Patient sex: M
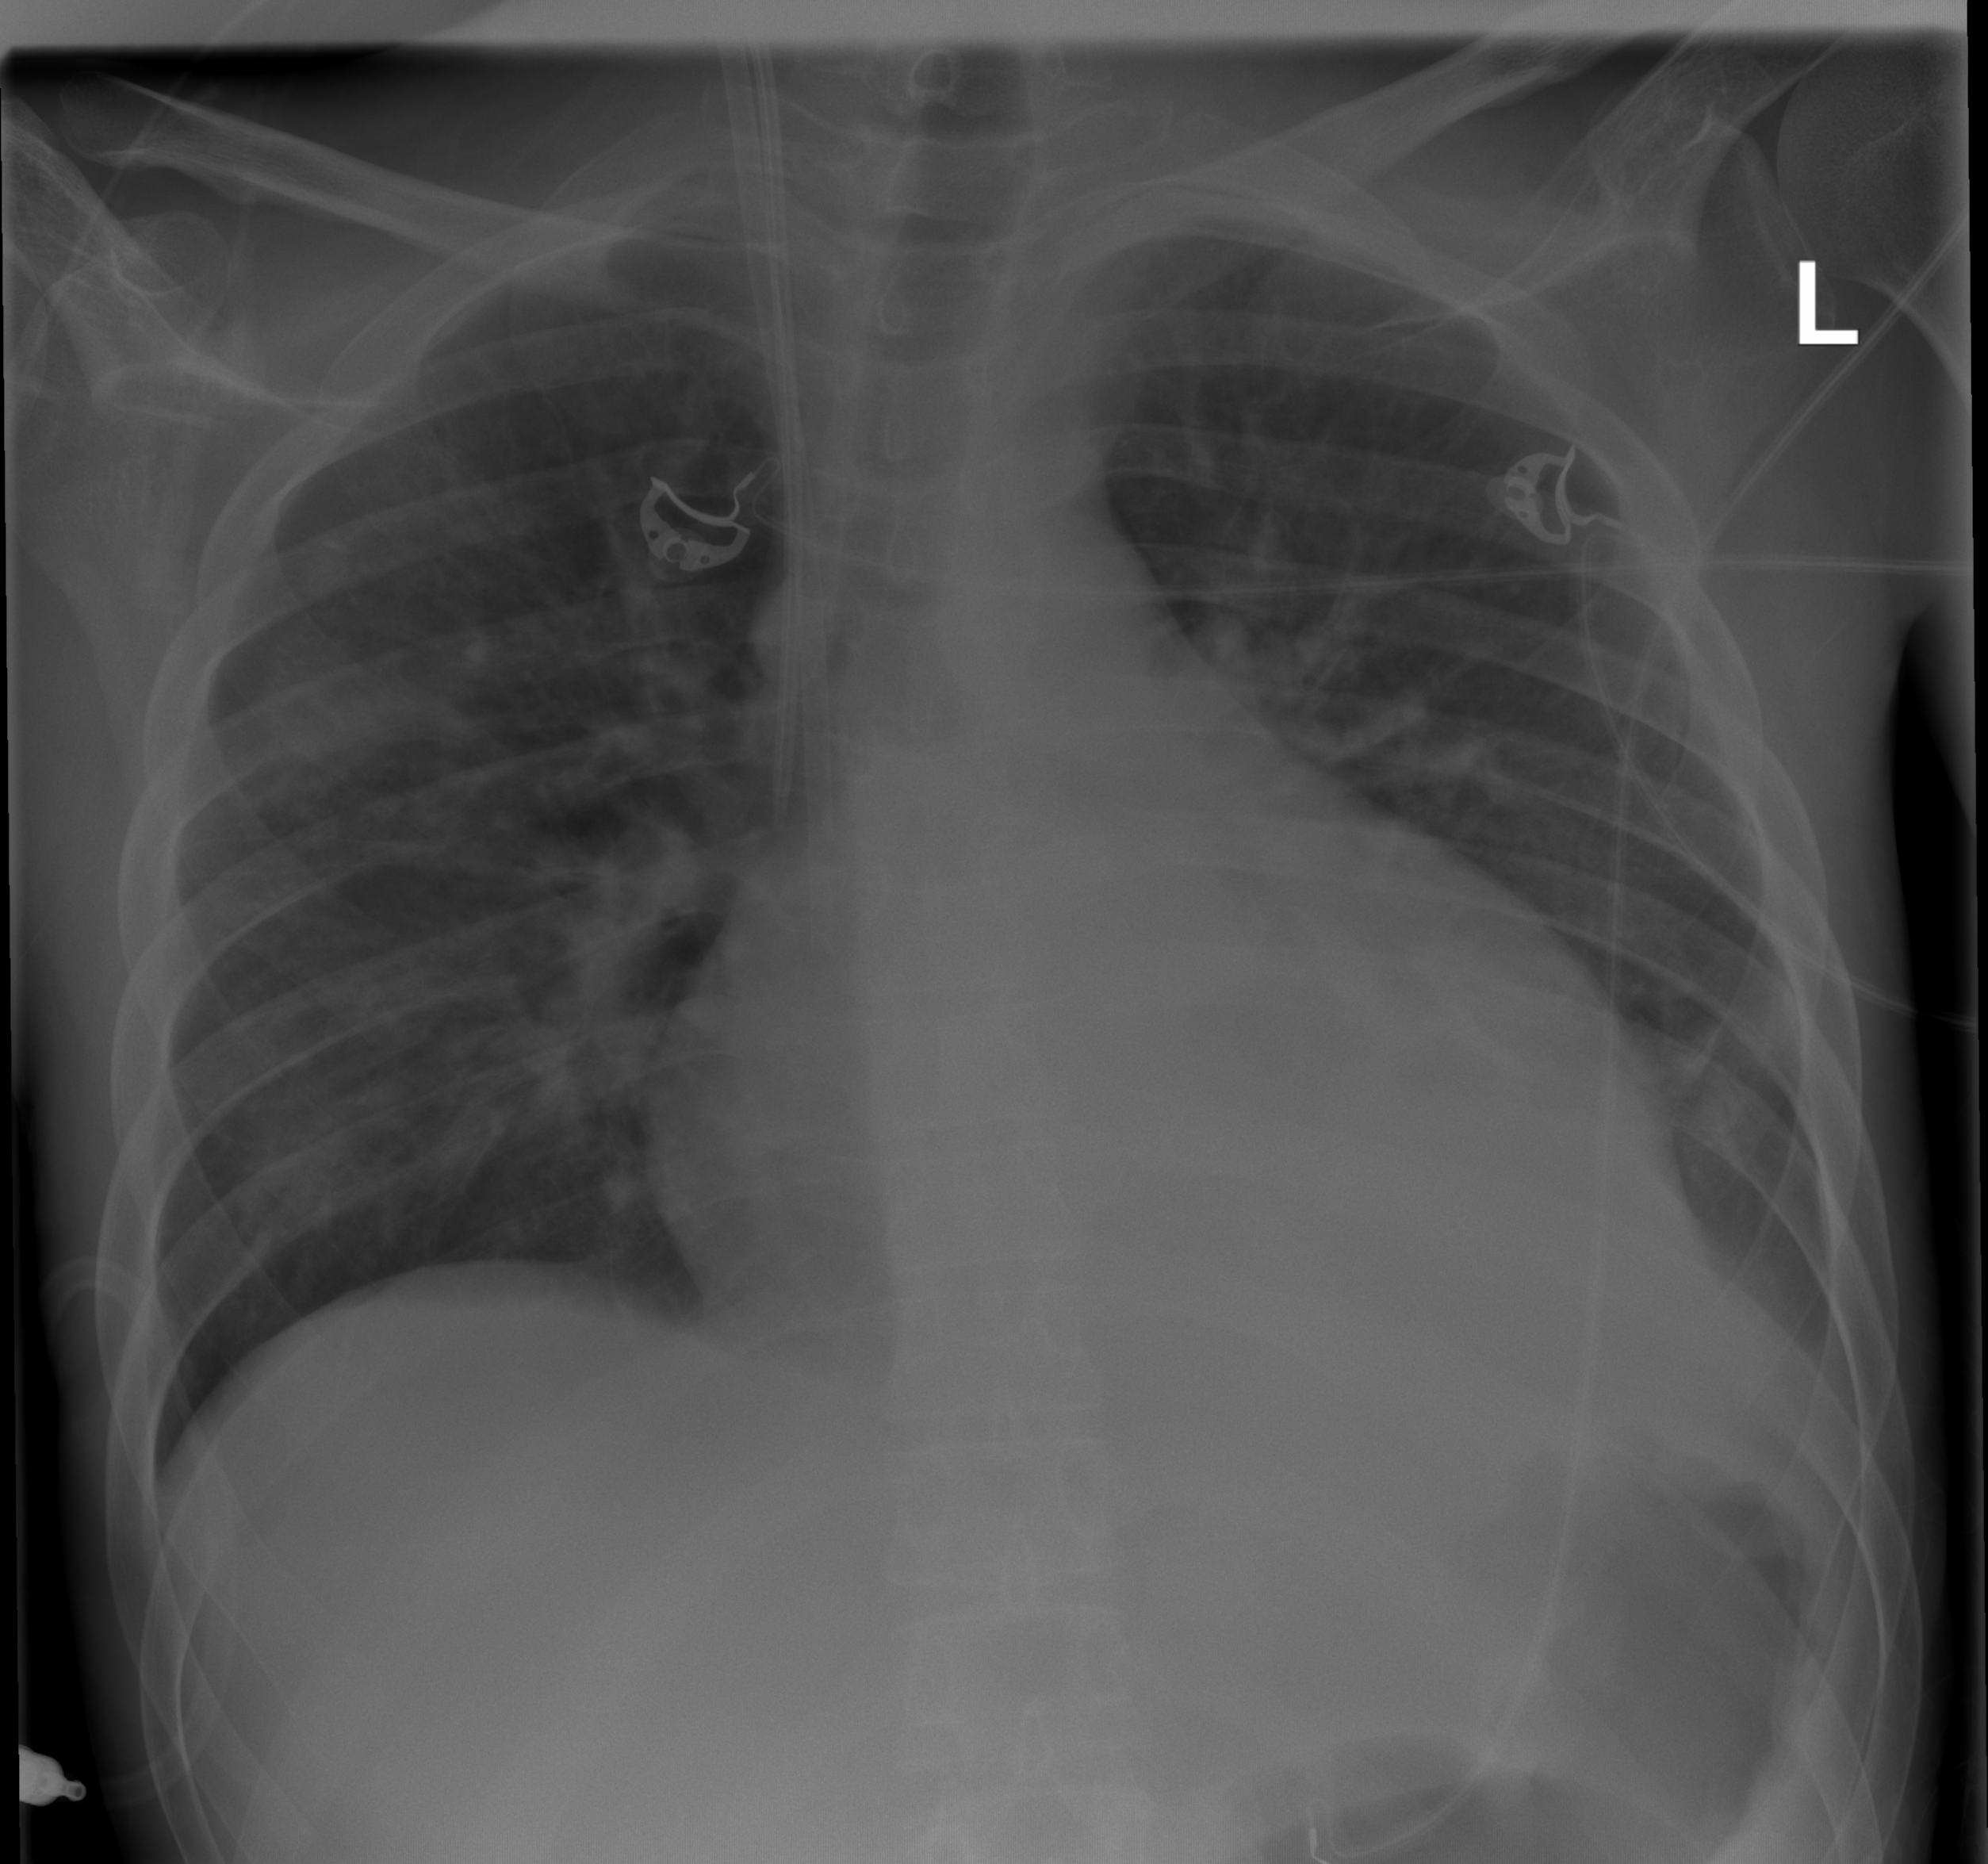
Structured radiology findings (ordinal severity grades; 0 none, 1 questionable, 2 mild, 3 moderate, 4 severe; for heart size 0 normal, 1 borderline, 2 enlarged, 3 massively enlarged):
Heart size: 2
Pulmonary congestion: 2
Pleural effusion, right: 0
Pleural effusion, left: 0
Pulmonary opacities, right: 2
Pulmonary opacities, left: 0
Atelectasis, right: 0
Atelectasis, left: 2